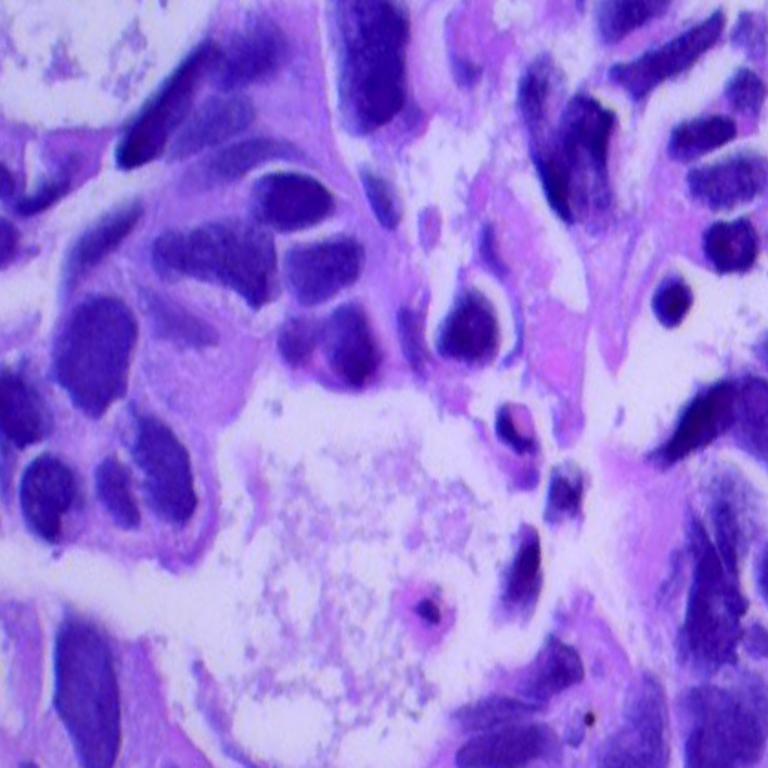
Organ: lung
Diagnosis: adenocarcinomas